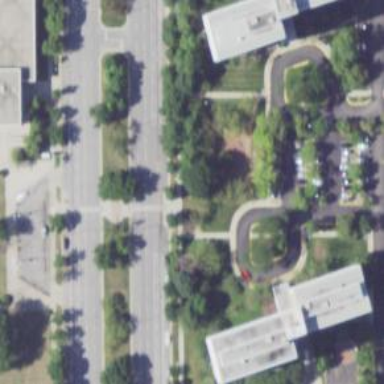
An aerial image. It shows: Footway that serves as traffic island.